Question: I want to use google line charts in my new web project. I want to style them like is shown on this picture below in 2th chart below.
Could you tell me how to do that if is possible?
This is the code which is generating the chart above ( I have intentionally
removed some data to make the code smaller ).
'''
<script type="text/javascript">
google.load("visualization", "1", {packages:["corechart"]});
google.setOnLoadCallback(drawChart);
function drawChart() {
var data = google.visualization.arrayToDataTable([
['Date', 'Server load'],
['Wed Oct 29 08:56:08 CDT 2014', 3.11],
['Wed Oct 29 09:04:02 CDT 2014', 1.66],
['Wed Oct 29 09:08:02 CDT 2014', 2.76],
['Wed Oct 29 09:12:04 CDT 2014', 4.46],
['Fri Oct 31 10:16:03 CDT 2014', 0.52],
['Fri Oct 31 10:20:02 CDT 2014', 0.36],
['Fri Oct 31 10:24:02 CDT 2014', 0.25]
]);
var options = {
title: 'Server load (48 hours)',
curveType: 'function',
vAxis: {minValue:0},
backgroundColor: '#F2F9FF',
explorer: { actions: ['dragToZoom', 'rightClickToReset'] },
fontName: 'Verdana',
legend: 'none'
};
var chart = new google.visualization.LineChart(document.getElementById('chart_div'));
chart.draw(data, options);
}
</script>
<div id="chart_div" style="width: 950px; height: 180px;"></div>
'''

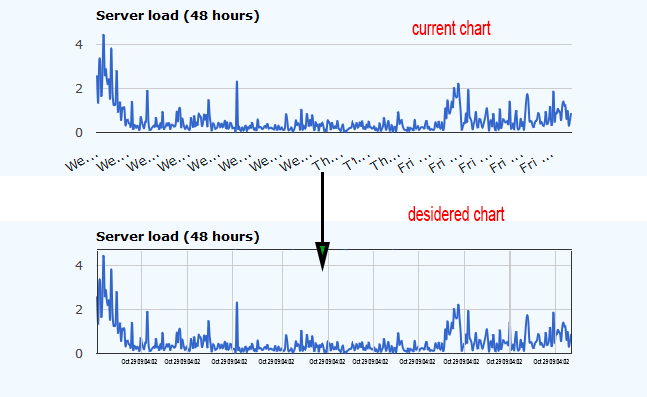
Answer: You could apply the border with backgroundColor.stroke. It appears that hAxis could be used to style your dates. You can specify solid or dotted grid lines on your chart using the chg parameter. This parameter doesn't let you specify the thickness or color of the lines. For more ways to make lines across your chart, see shape markers (chm type h, H, v, or V), range markers (chm), and axis tick marks (chxtc).